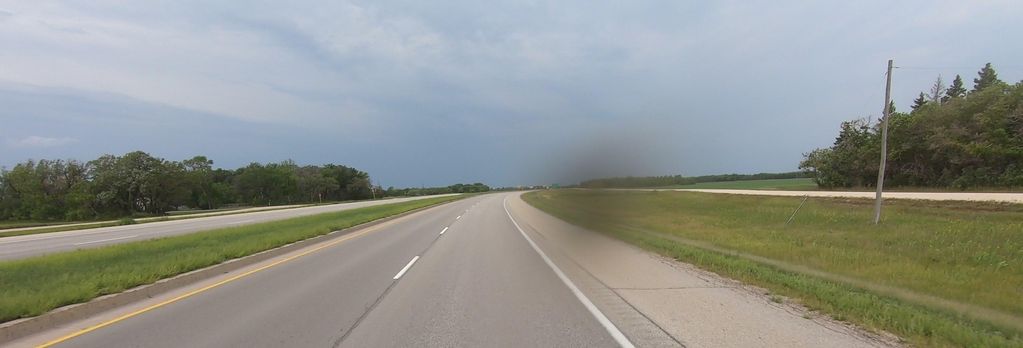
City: winnipeg